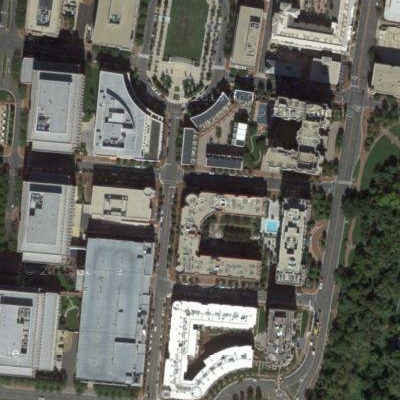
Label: cIndustry